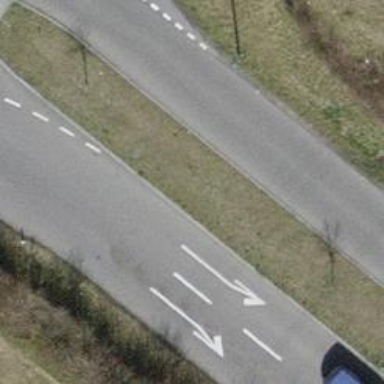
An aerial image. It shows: Secondary road with asphalt surface.